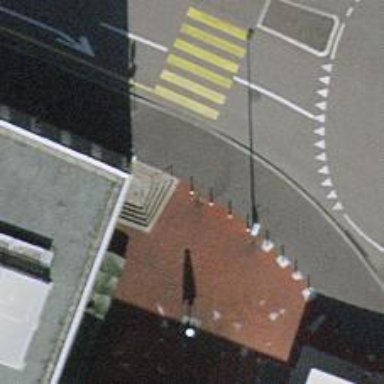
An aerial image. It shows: Bollard barrier.